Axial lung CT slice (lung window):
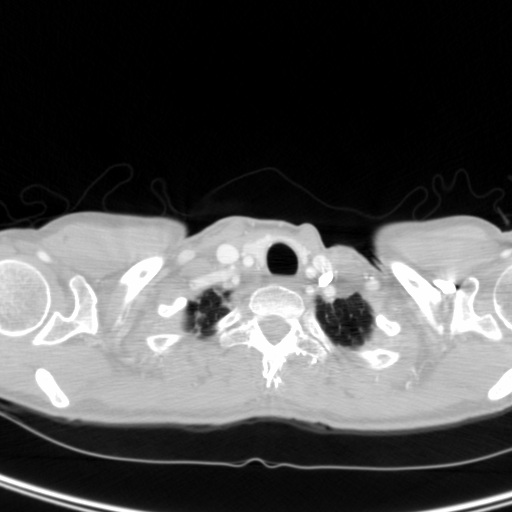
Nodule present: no